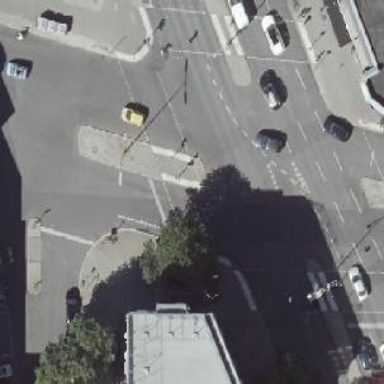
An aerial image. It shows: Road with traffic signals.